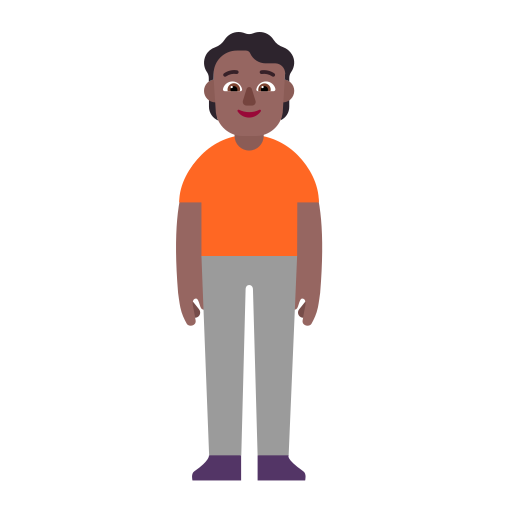
person standing flat  dark